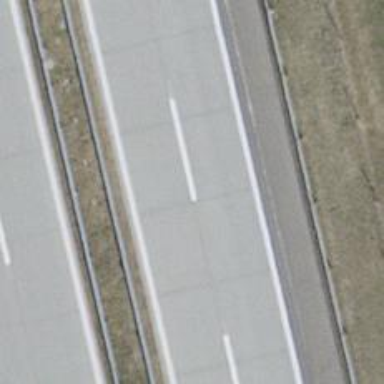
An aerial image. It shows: Asphalt motorway.